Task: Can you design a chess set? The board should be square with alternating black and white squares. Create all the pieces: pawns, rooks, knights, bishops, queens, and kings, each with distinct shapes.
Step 1980:
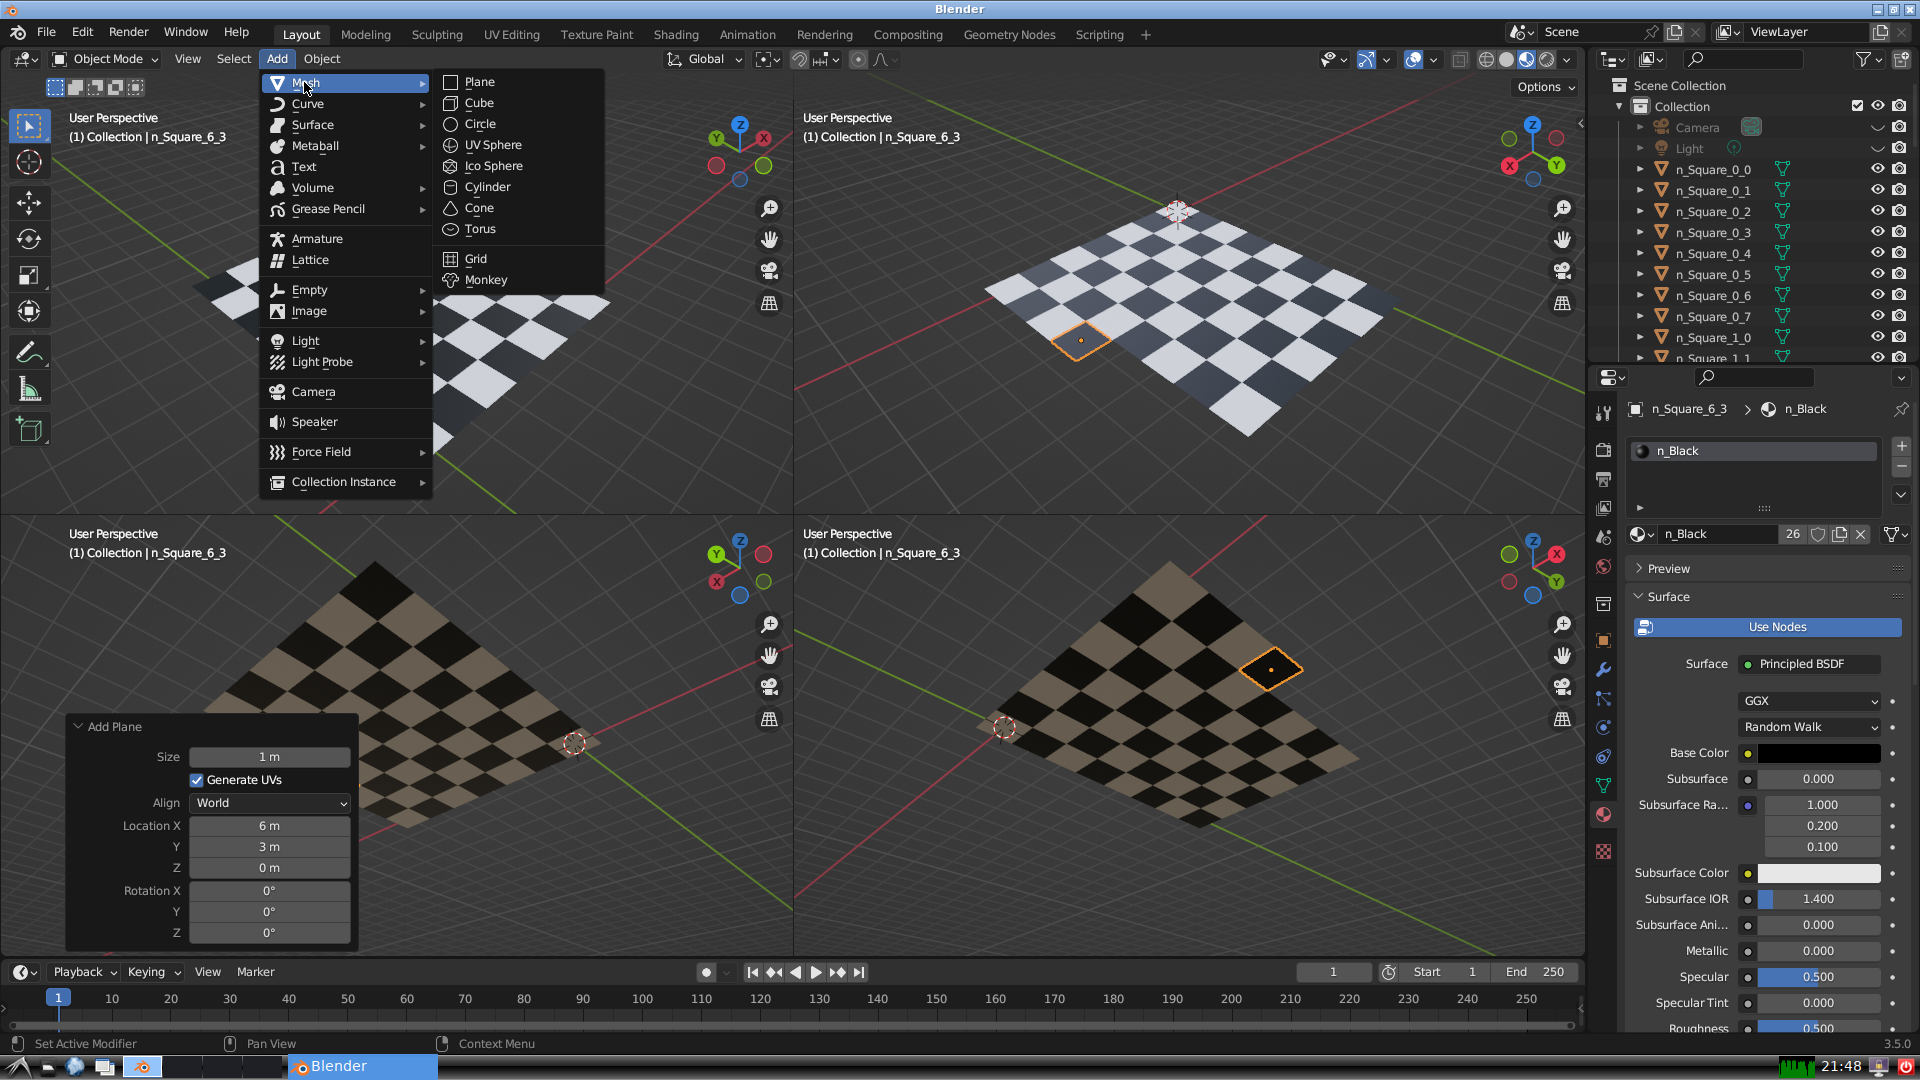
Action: {"mouse_move": [499, 79]}